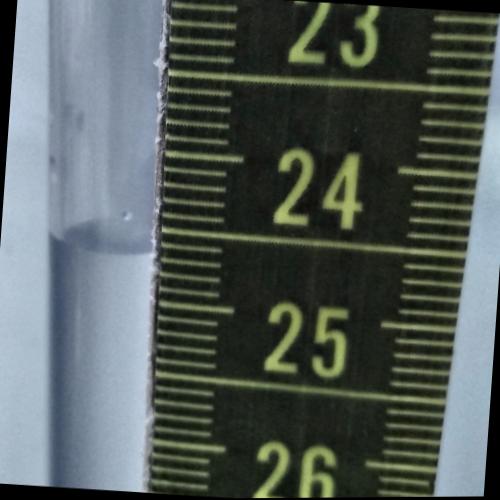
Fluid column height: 24.7 cm